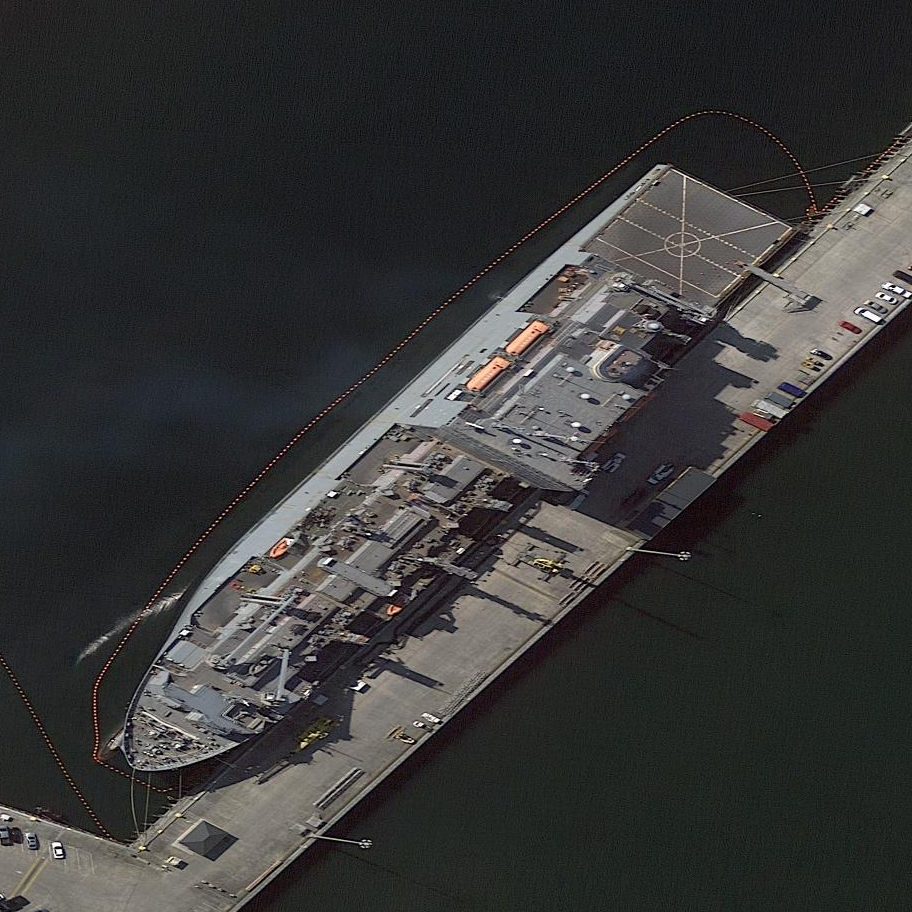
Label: Crane_ship